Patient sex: F
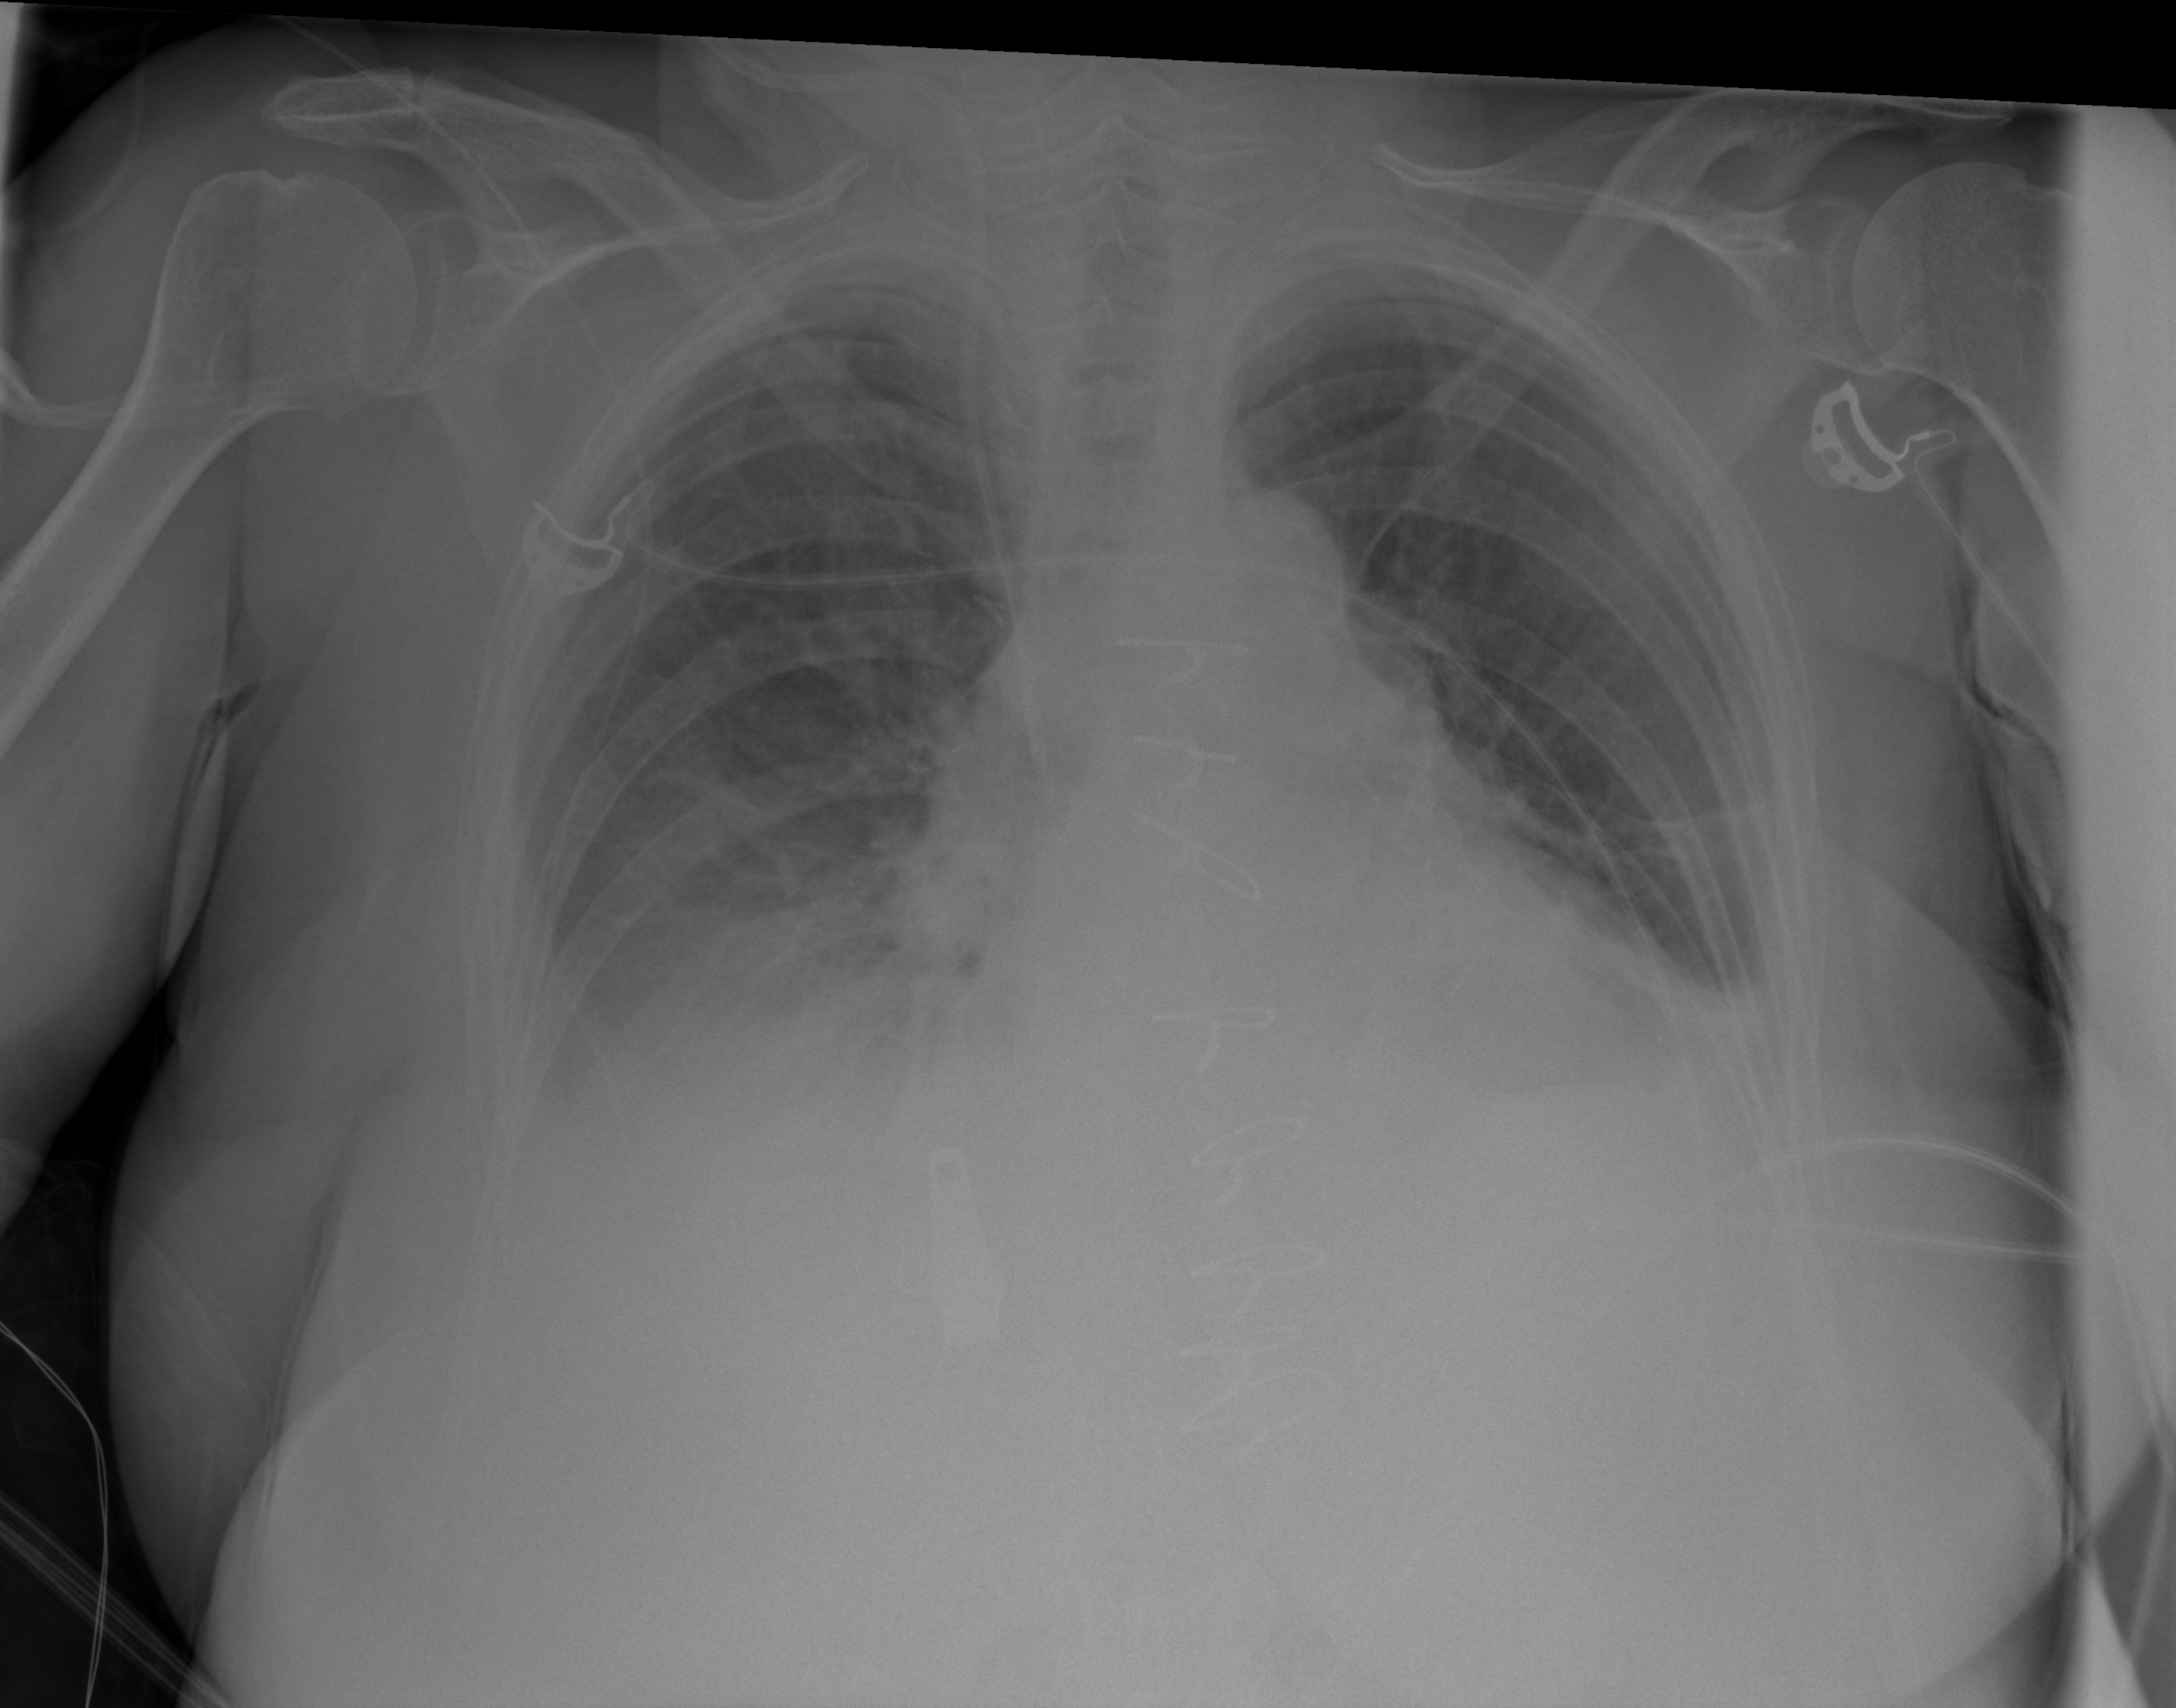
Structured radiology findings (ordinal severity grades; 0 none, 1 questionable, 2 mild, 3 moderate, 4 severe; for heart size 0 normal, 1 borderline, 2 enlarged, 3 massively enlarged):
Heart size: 2
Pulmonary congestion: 2
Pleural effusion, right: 3
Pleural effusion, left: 3
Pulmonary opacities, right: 0
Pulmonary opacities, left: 0
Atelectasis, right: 2
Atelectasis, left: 2